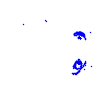
Particle: electron